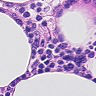
Metastatic tissue present: no